Interaction volume radius: 5 \u00c5
Interaction volume height: 20 \u00c5
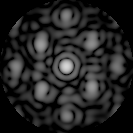
Disorder parameter: 0.4478